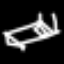
Label: bed